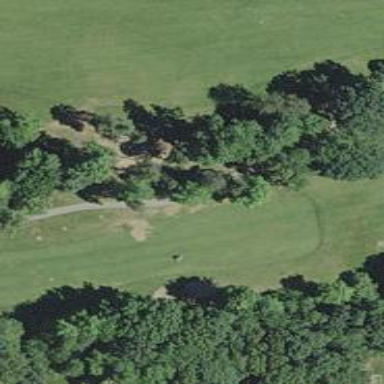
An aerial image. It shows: Service road used as golf cart path.